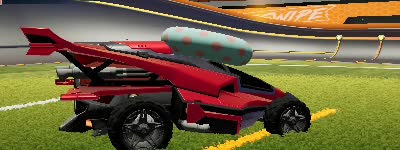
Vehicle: aftershock